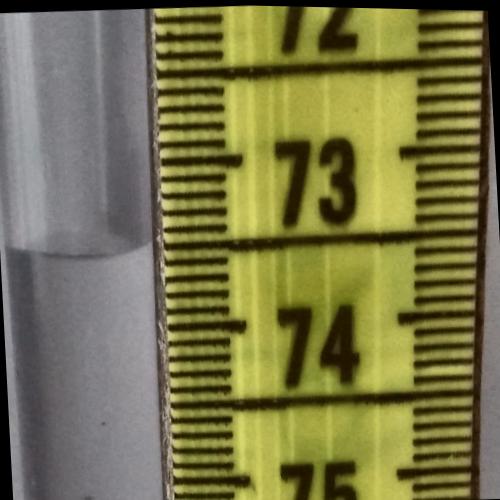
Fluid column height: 73.5 cm